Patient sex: M
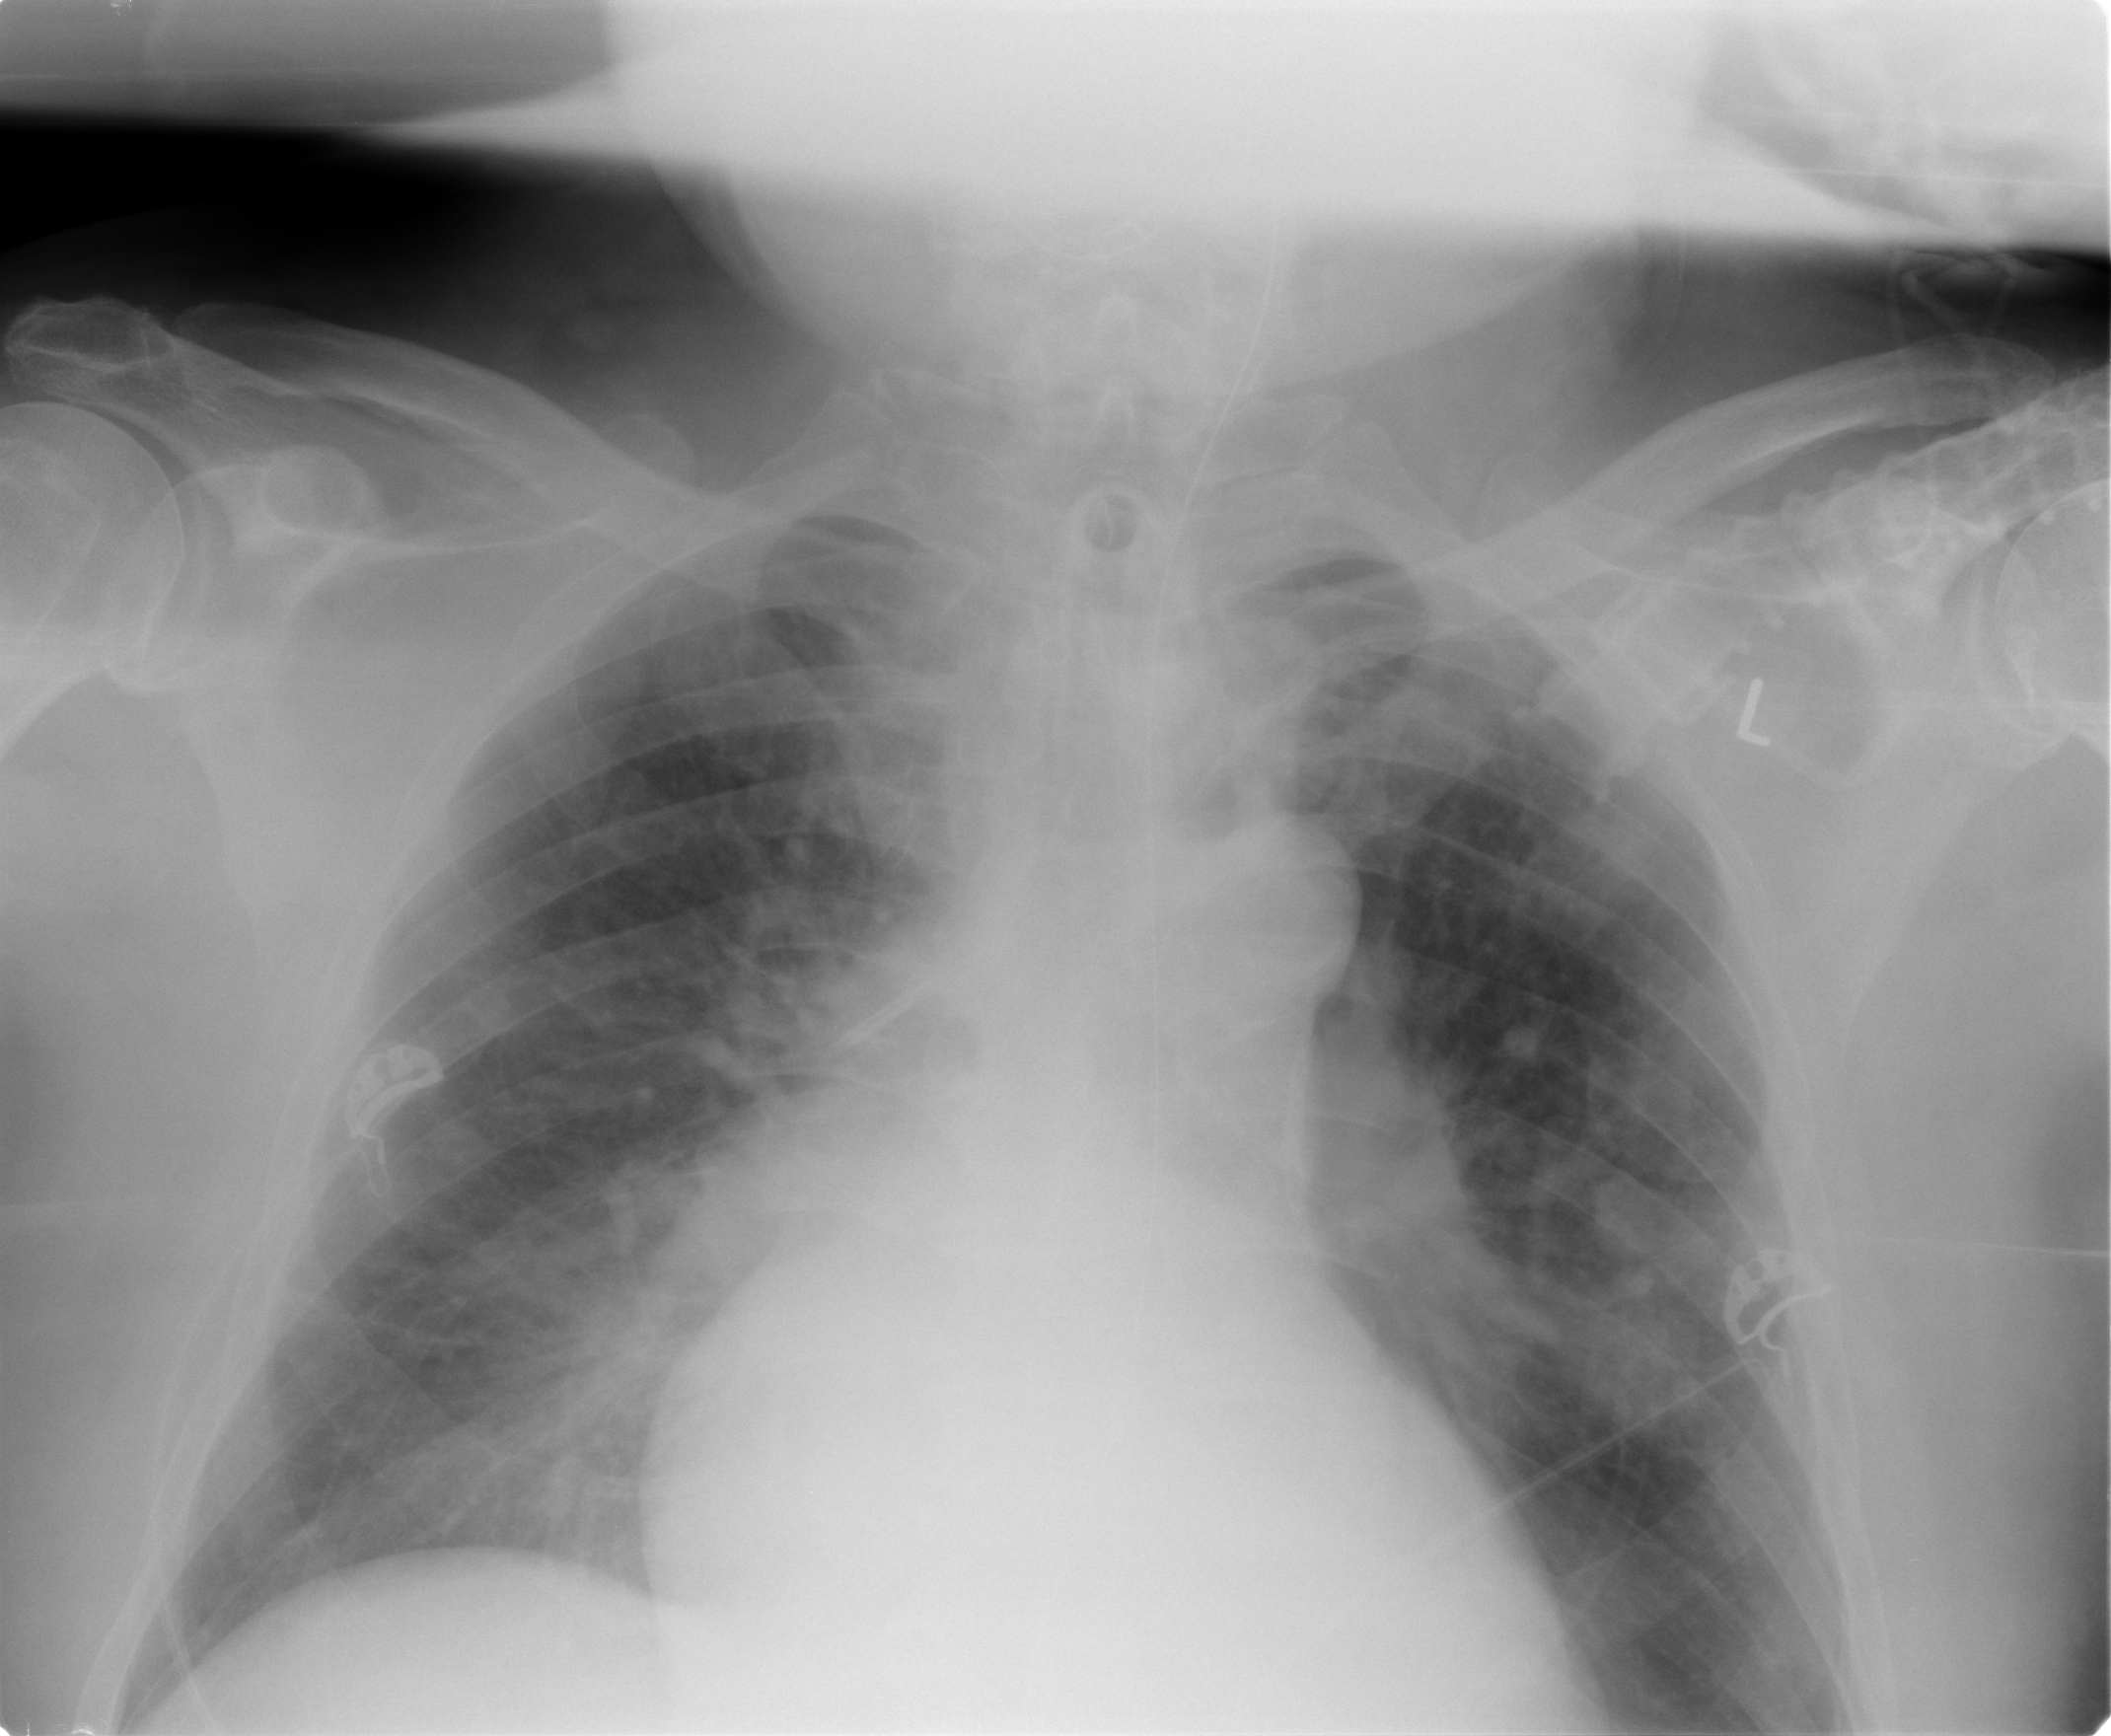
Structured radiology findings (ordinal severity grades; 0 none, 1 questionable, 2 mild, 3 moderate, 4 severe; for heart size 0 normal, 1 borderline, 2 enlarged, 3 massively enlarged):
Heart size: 2
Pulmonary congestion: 2
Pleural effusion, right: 0
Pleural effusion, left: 0
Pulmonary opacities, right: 2
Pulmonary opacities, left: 2
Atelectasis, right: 2
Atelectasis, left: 2